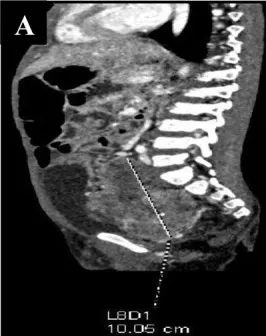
Sagittal CT image (A) shows a large mass with heterogeneous enhancement in the portal phase measuring 10 cm in maximum diameter, occupying almost the entire pelvis and extending up to L4-L5.
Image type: radiology (ct)